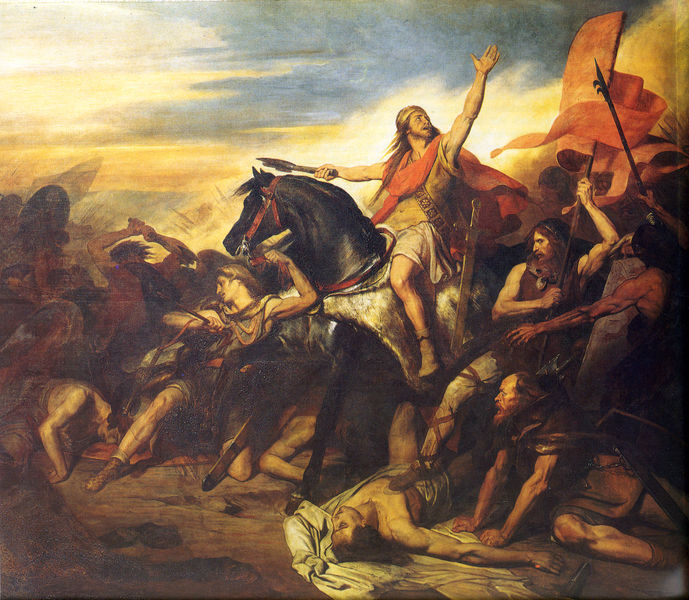
Titel: Bataille de Tolbiac (496), Die Schlacht von Tolbiac
Künstler: Ary Scheffer
Standort: Versailles
Institution: Galerie des Batailles
Schlagwörter: blau, fuß, gemälde, hand, held, himmel, kampf, kämpfer, mann, umhang, wolken, gelb, menschen, braun, geste, licht, männer, orange, schwarz, weiss, gürtel, rot, tuch, malerei, menge, bart, bärte, arm, leiche, messer, tod, tot, toter, öl, wind, sonne, boden, gewand, gold, front, pferd, pferde, reiter, beine, rappe, reiten, sattel, zaumzeug, zügel, bein, liegen, fahnen, fahne, flagge, banner, krieg, schlacht, sturm, stürmisch, wild, könig, lanze, soldaten, muskeln, wandmalerei, draperie, laken, schild, orient, stürmen, schwert, waffen, überfall, brutal, gemetzel, knien, leichen, soldat, tote, verletzte, ritter, anführer, armee, kämpfen, sieg, sterbende, triumph, axt, ross, krieger, historiengemälde, historismus, zaum, kreuzzug, lanzen, feldherr, opfer, speer, speere, flaggen, töten, beil, gefallene, keule, kriechen, mäner, araber, standarte, heroen, galloppieren, delacroix, retter, lanz, indianer, germanen, barbaren, streitaxt, siegreich, gewühl, sodat, germane, angridd, schlachtr, unterlegen, zum, maerlei